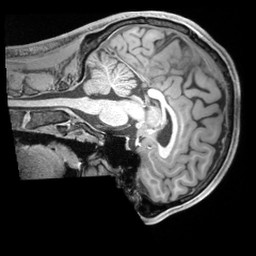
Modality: T1w
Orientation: sagittal
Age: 23
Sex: male
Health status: ill
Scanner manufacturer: siemens
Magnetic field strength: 3 T
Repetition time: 2.2 s
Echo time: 0.00218 s